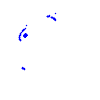
Particle: proton